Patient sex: F
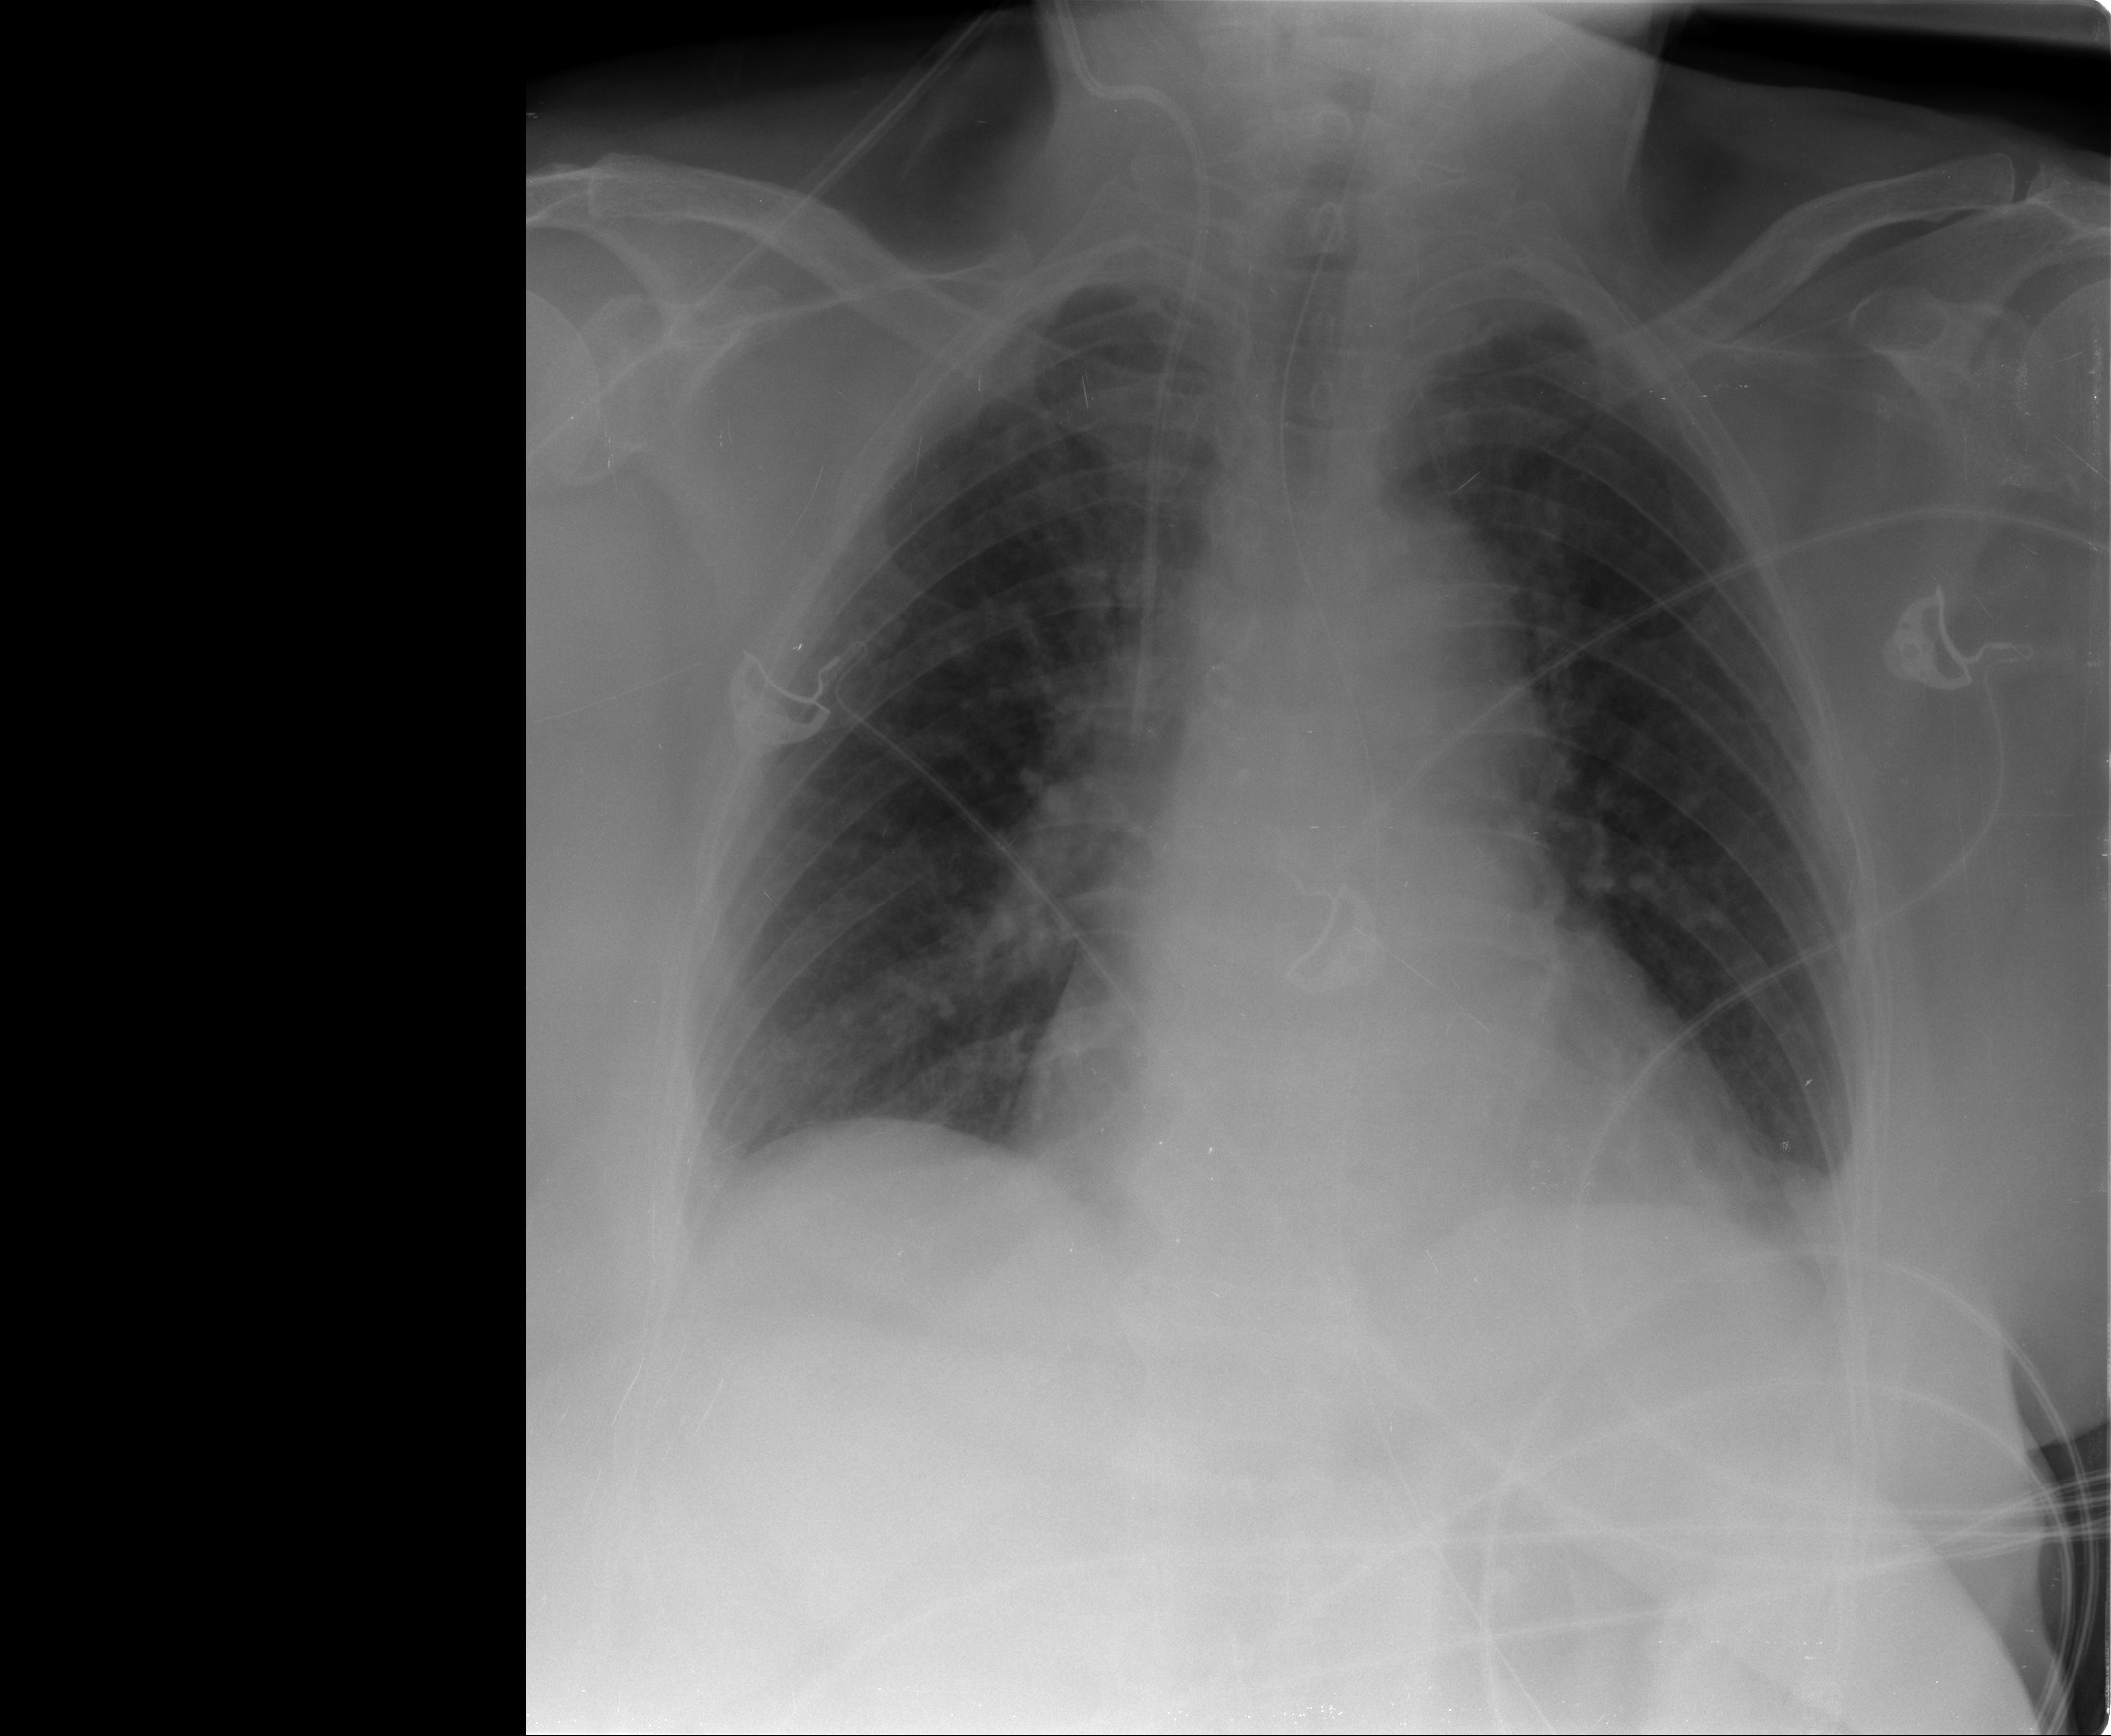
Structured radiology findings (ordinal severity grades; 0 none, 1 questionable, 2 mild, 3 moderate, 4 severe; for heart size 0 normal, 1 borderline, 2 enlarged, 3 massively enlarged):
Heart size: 2
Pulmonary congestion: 2
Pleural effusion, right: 0
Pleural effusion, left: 0
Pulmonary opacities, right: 1
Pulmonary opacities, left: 0
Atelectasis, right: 2
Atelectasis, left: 2